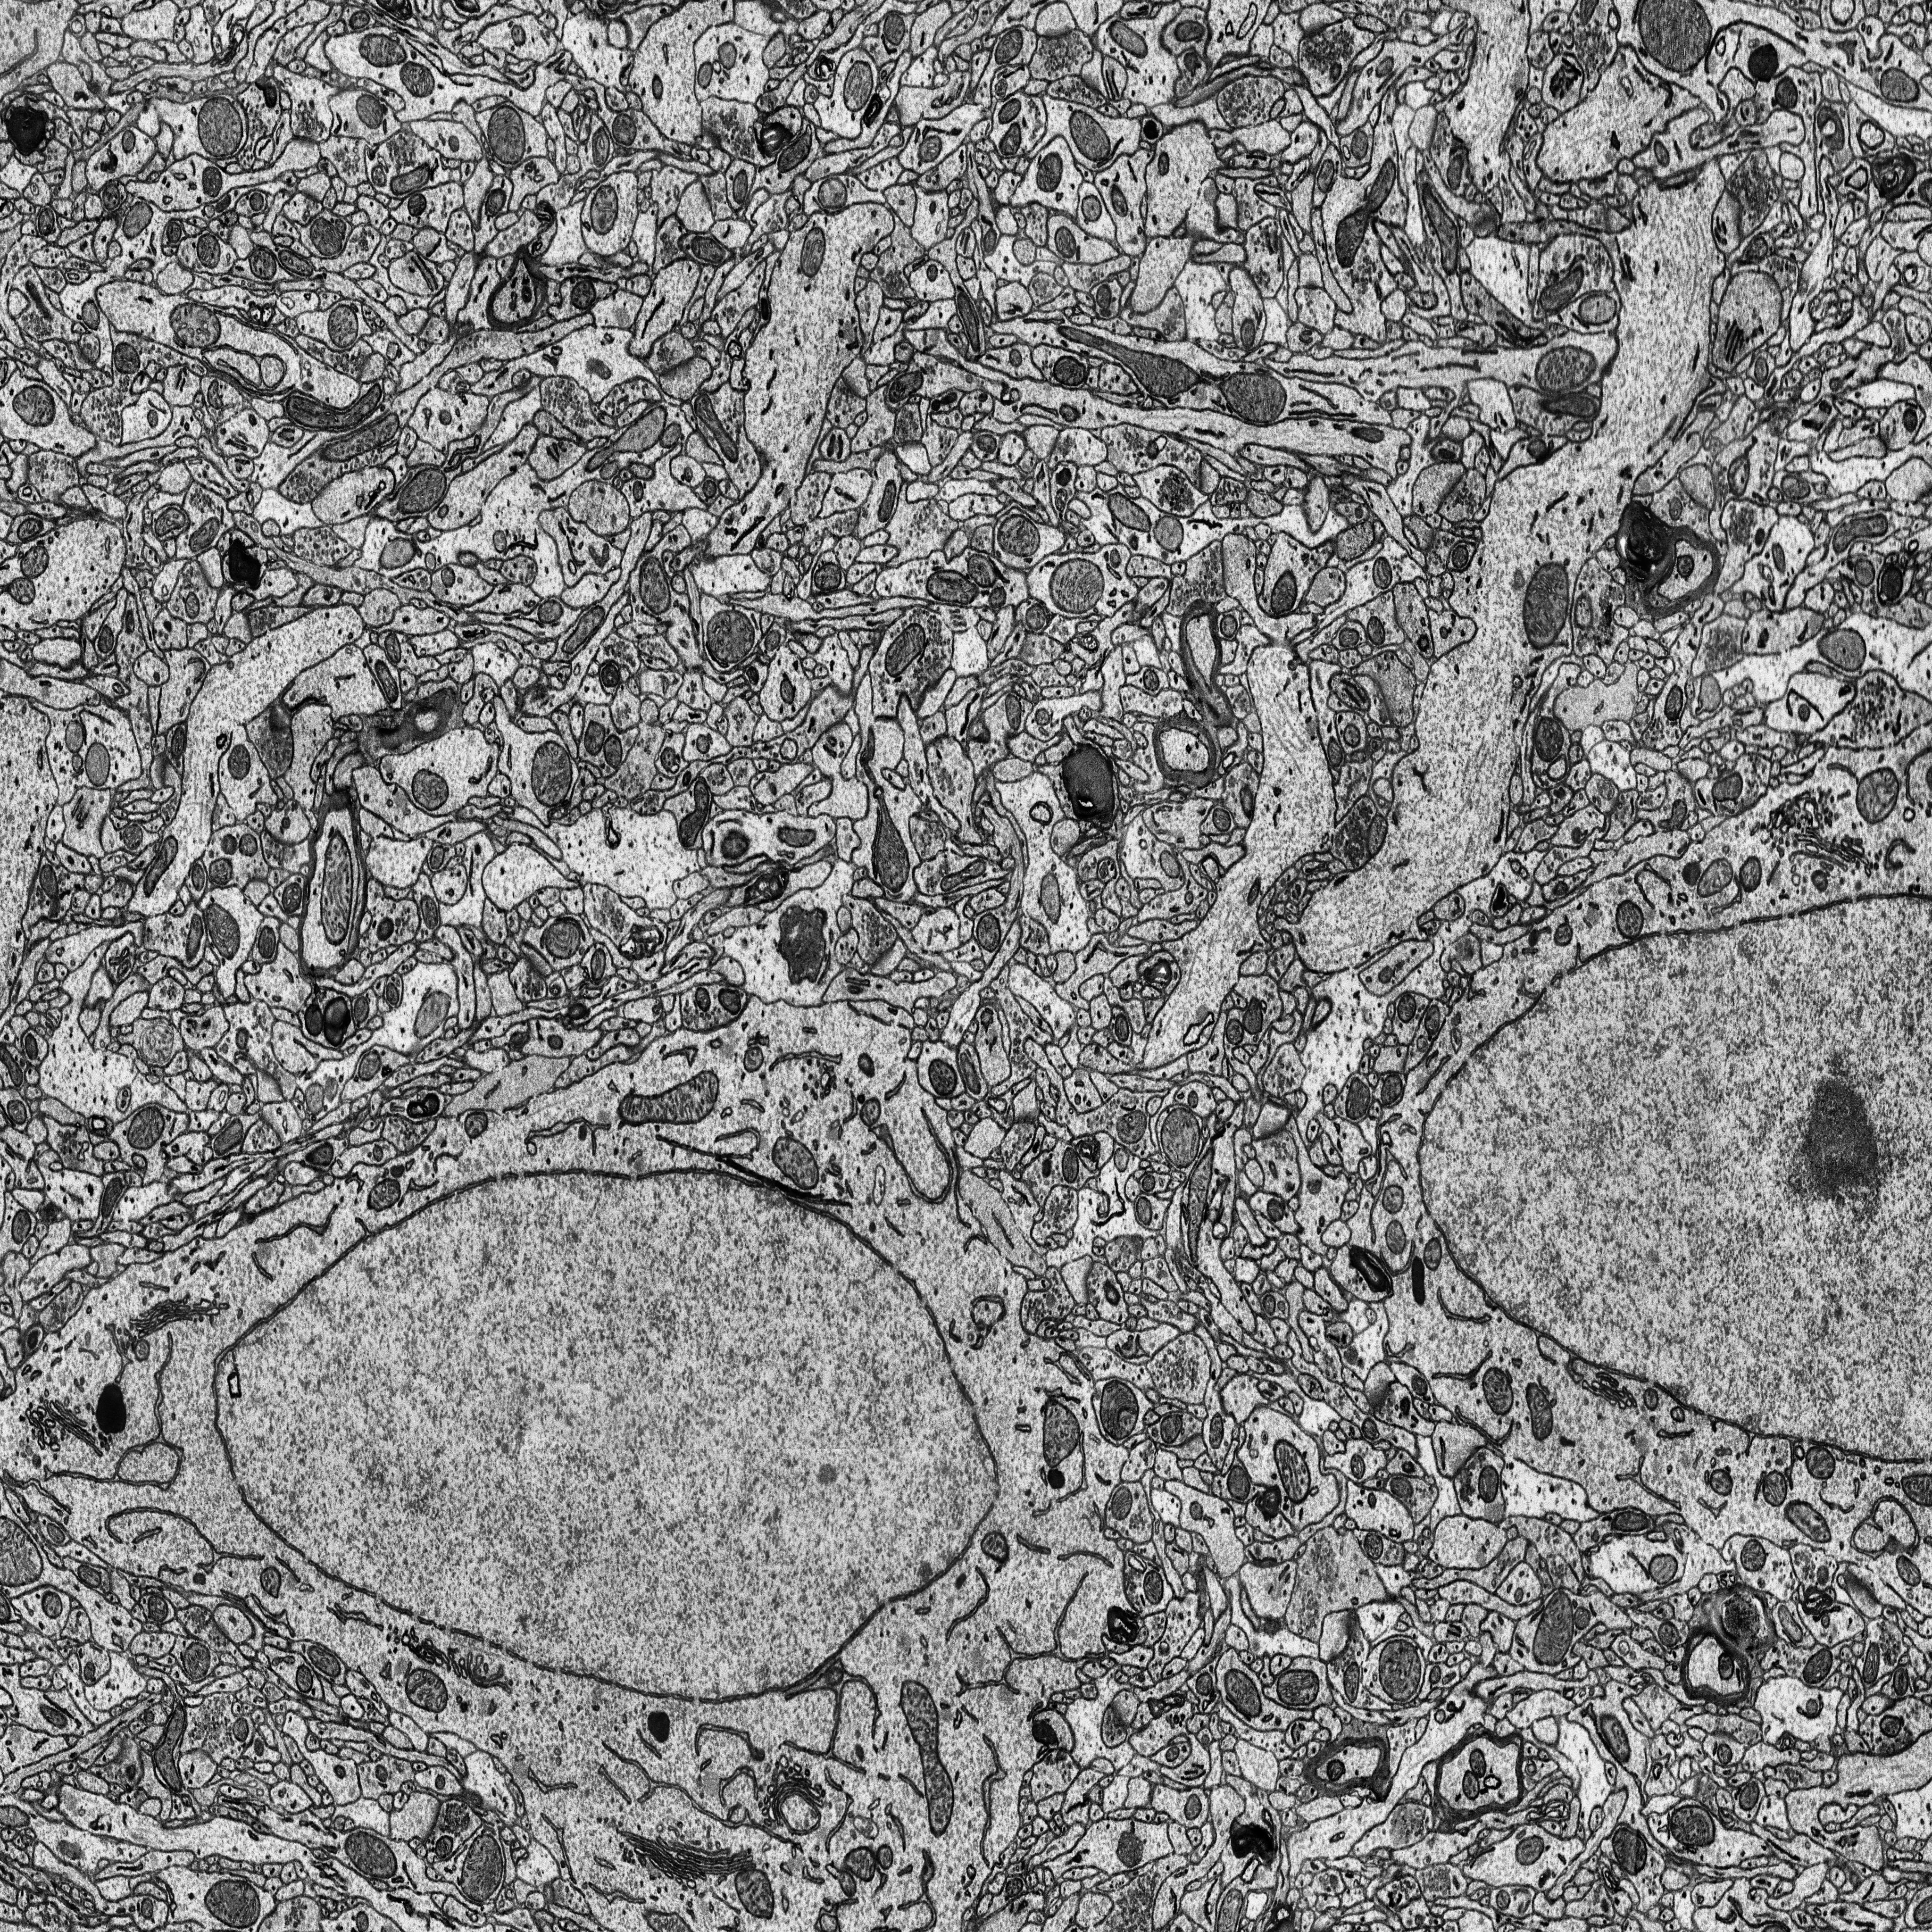
Electron microscopy slice of rat cortex tissue
Slice depth (z): 288
Mitochondria instances in slice: 383